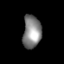
Tissue: lung
Cell type: Epithelial cells
Senescence score: 0.1869
Nuclear area (px): 586
Mean DAPI intensity: 133.695